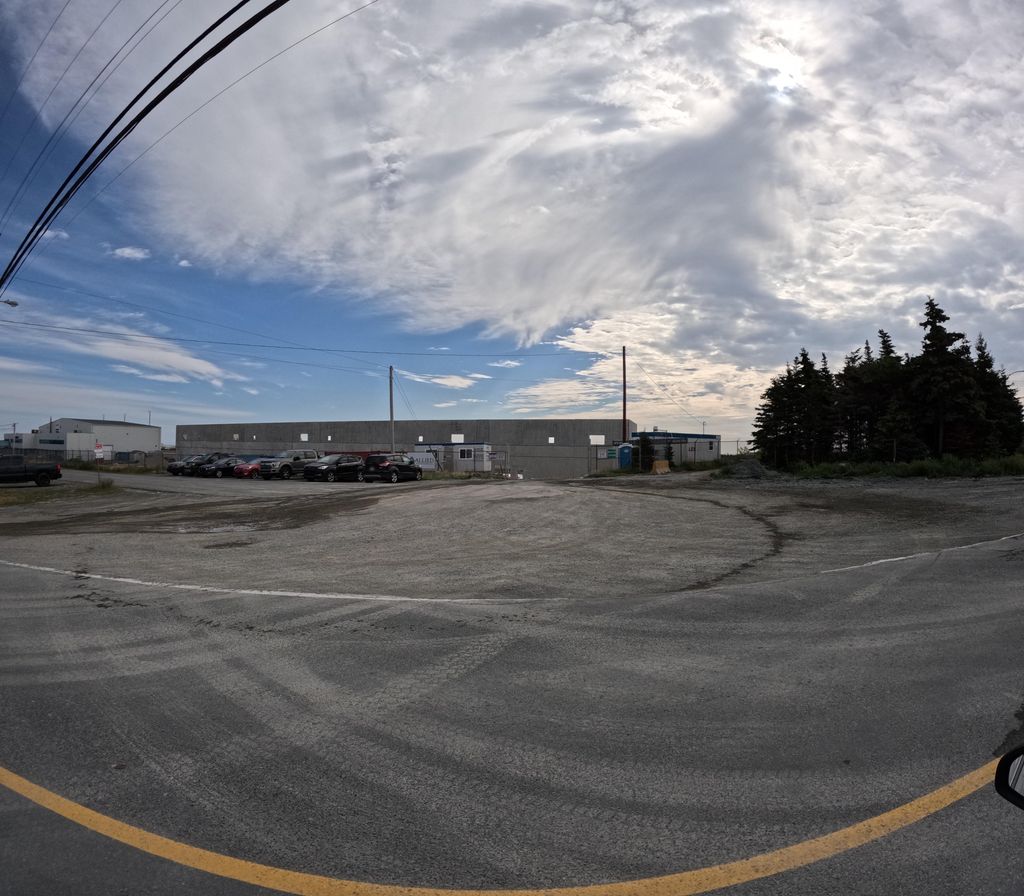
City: st_johns